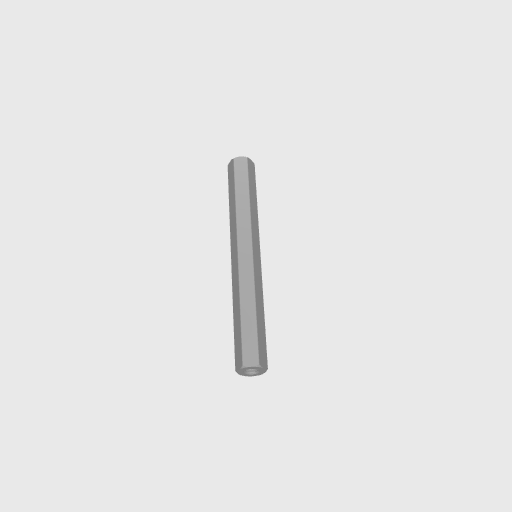
Part: Standoff8RID64